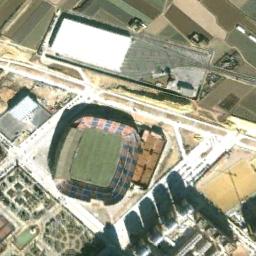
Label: stadium